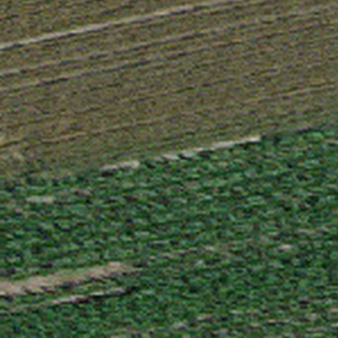
Label: other